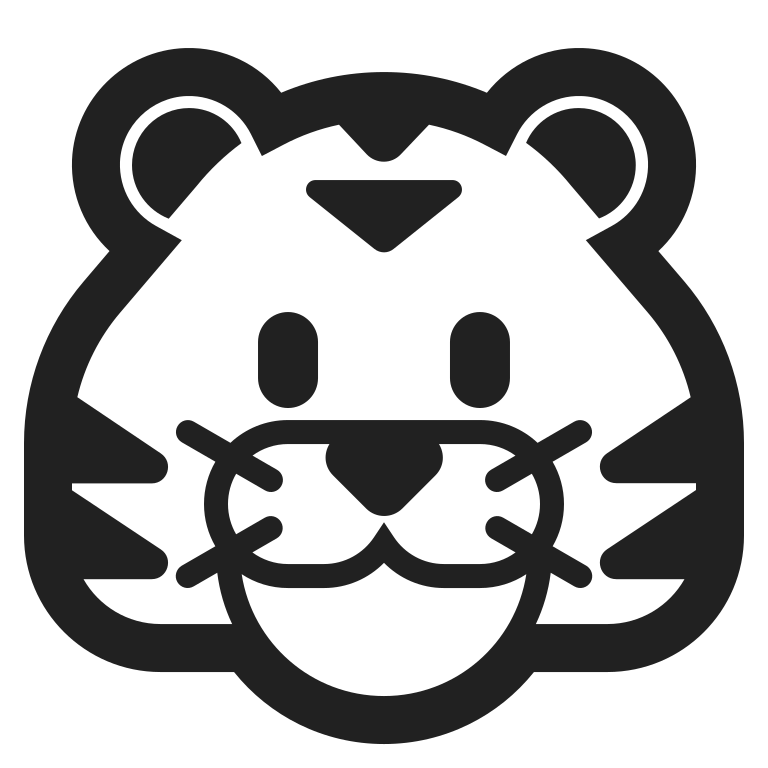
tiger face high contrast